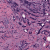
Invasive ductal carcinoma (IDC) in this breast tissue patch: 1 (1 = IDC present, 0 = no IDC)